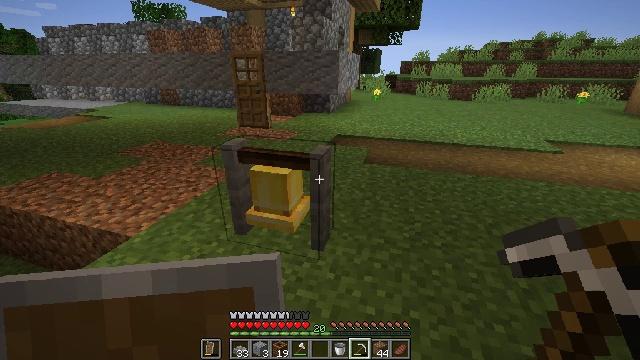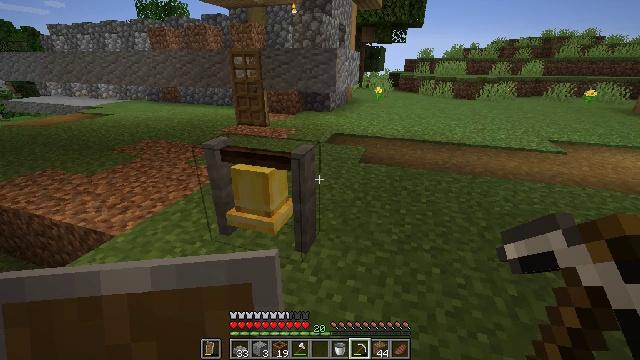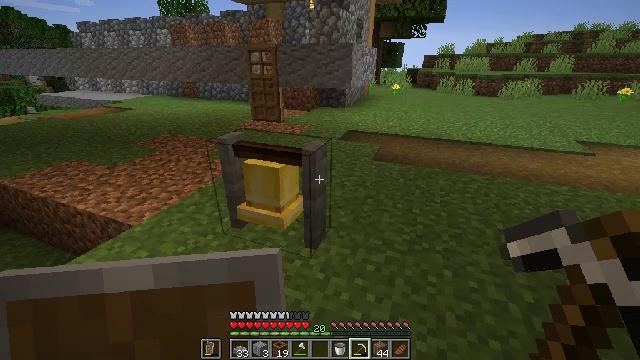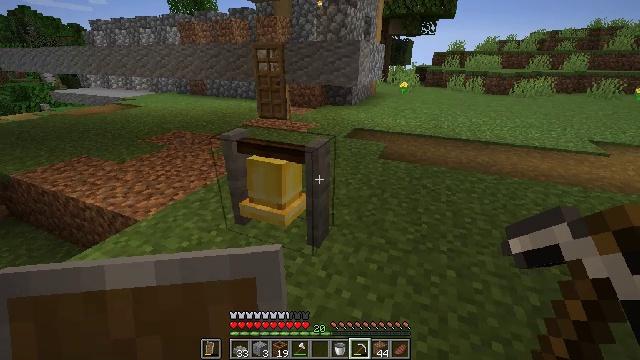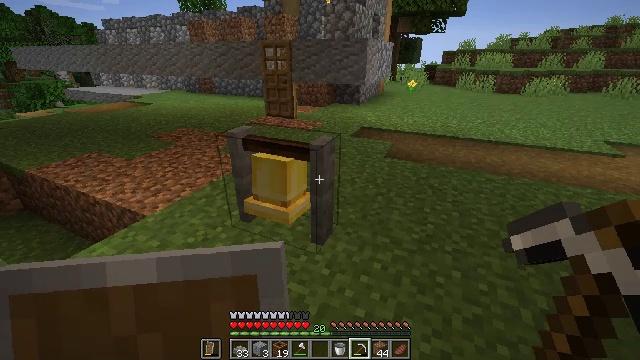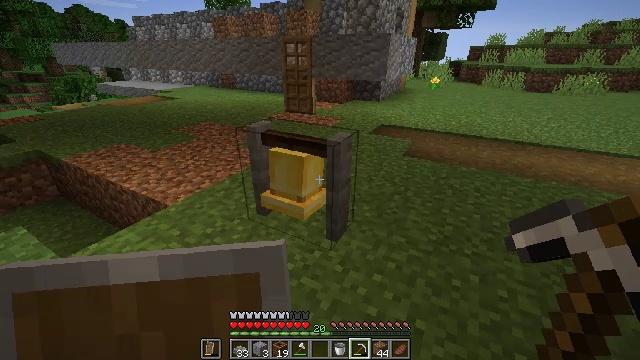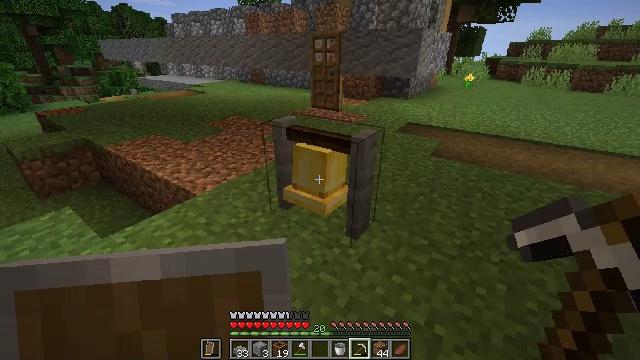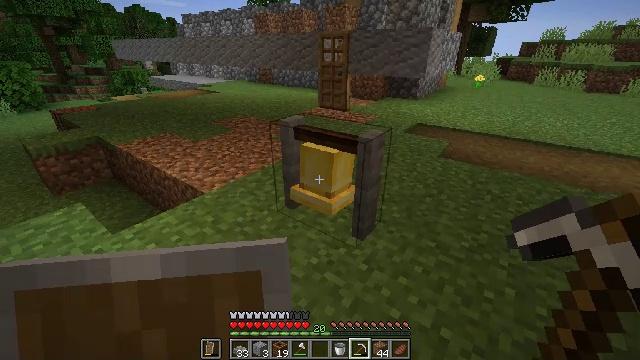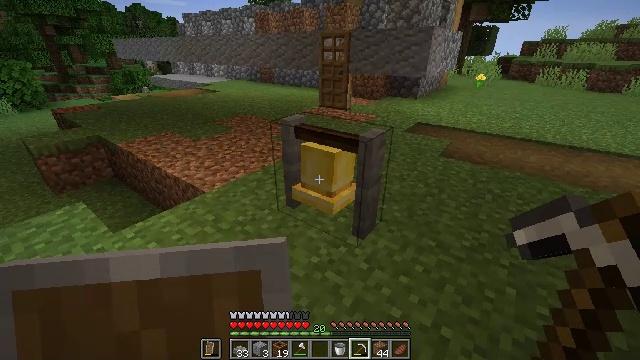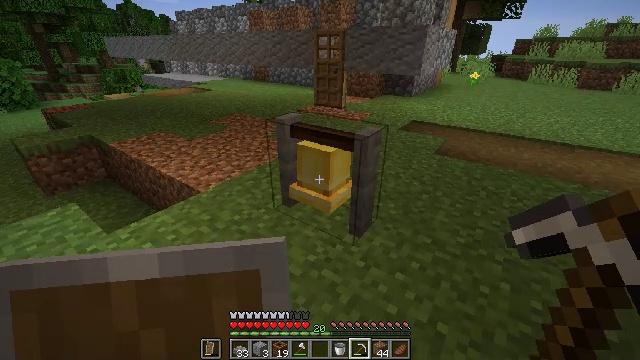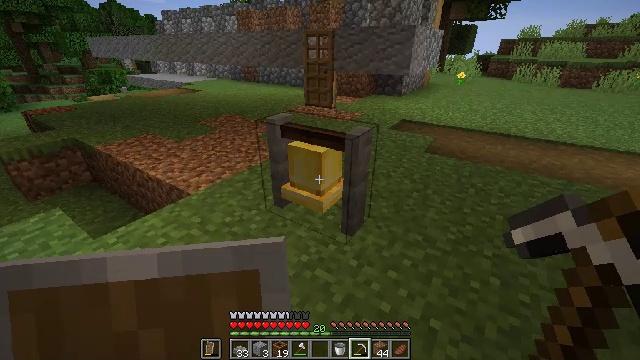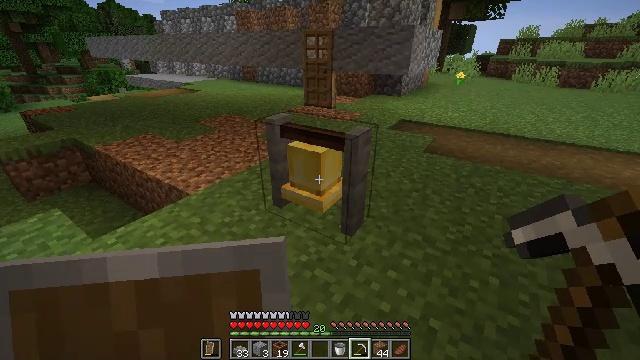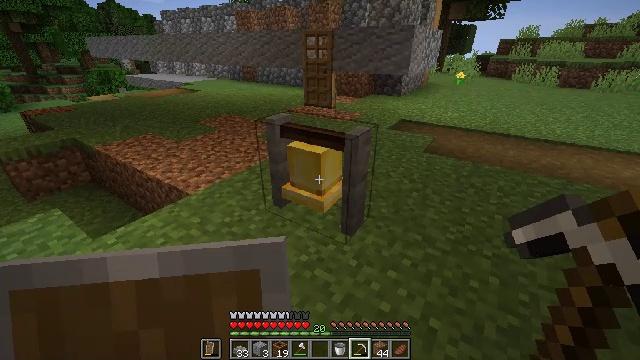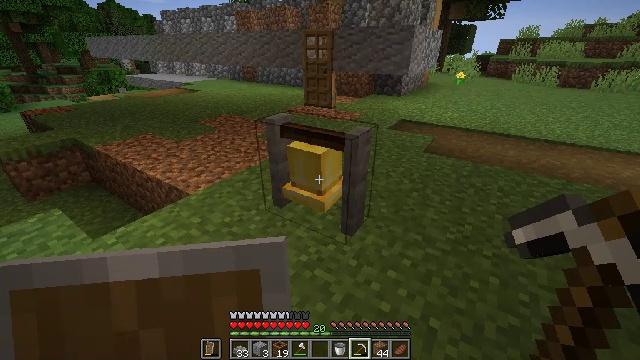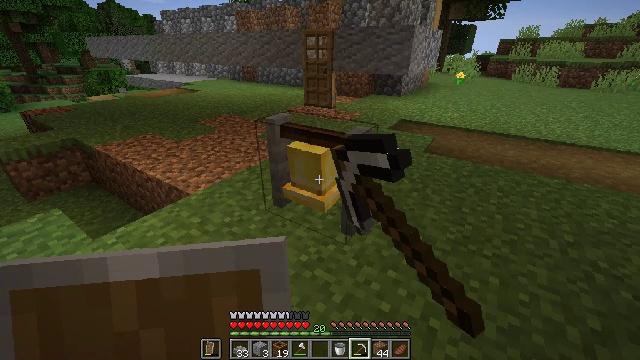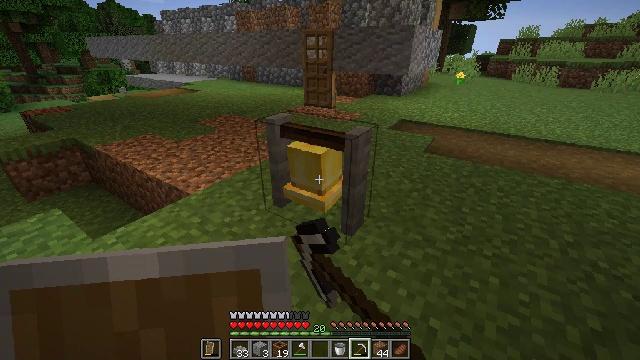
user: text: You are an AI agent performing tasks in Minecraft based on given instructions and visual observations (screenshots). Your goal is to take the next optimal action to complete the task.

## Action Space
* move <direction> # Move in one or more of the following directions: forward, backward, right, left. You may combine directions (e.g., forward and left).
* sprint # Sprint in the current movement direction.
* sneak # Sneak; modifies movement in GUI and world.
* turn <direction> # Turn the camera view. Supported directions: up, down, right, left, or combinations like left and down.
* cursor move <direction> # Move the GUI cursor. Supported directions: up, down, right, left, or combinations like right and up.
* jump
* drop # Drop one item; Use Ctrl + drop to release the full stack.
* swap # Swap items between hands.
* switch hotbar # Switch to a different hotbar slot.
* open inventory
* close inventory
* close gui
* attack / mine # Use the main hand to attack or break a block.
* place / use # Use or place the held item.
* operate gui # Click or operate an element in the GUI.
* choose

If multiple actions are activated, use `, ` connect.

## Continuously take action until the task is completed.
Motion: motion action
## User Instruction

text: Break the bell in the village.
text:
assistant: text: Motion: turn left
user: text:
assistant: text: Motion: turn left
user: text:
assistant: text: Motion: turn left
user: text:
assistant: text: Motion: turn left
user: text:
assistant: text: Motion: turn left
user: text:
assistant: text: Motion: turn left
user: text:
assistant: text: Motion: turn left
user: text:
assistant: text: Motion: no_op
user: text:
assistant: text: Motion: turn right
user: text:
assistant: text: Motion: turn right
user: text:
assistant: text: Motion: no_op
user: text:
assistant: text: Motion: no_op
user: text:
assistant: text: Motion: use / place
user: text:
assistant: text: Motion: use / place
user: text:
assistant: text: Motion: no_op
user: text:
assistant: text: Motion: no_op
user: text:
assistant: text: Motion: no_op
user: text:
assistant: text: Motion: no_op
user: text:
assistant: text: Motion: no_op
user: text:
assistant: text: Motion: no_op
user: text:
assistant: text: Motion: no_op
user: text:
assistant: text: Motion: no_op
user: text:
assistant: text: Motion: no_op
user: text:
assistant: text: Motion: no_op
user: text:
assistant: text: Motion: no_op
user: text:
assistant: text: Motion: no_op
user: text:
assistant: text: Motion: no_op
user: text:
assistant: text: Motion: no_op
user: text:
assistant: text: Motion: no_op
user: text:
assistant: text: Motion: no_op